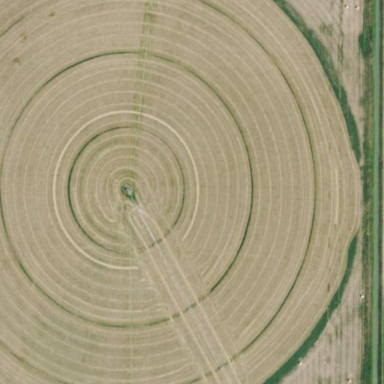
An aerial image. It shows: Farmland with pivot irrigation system.